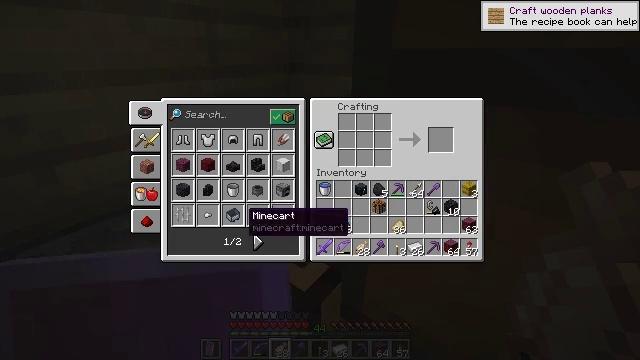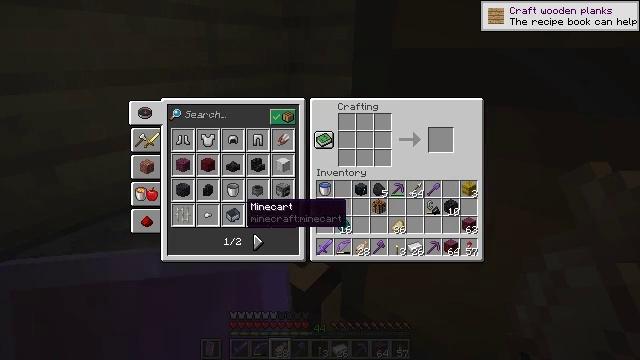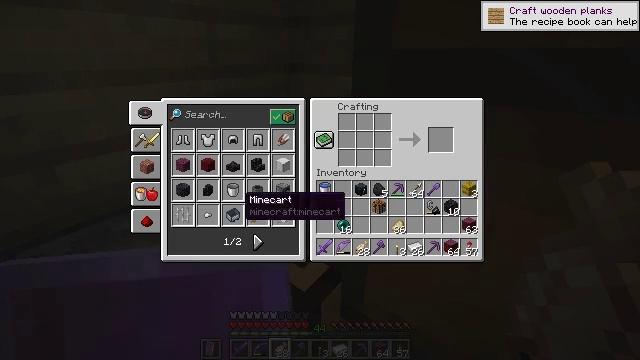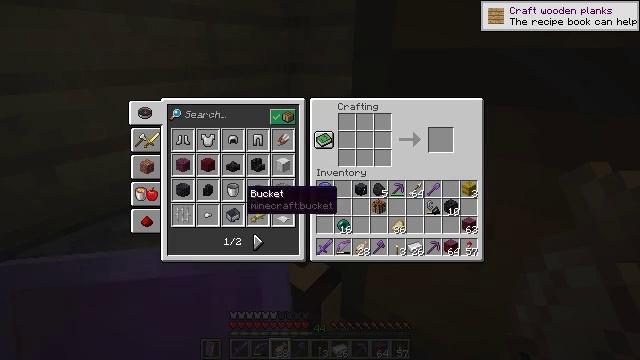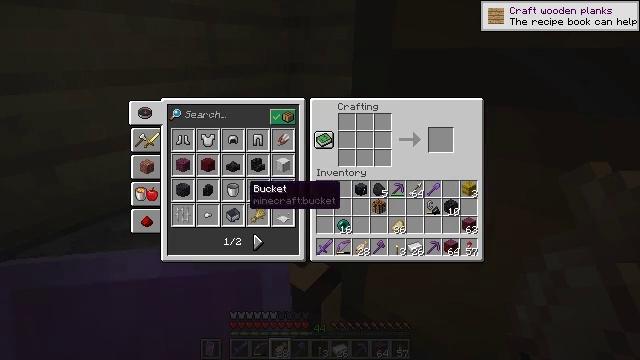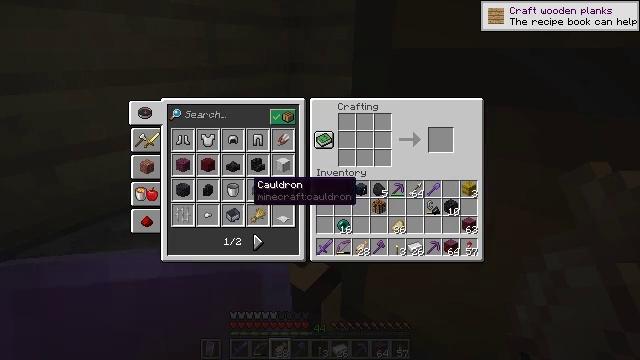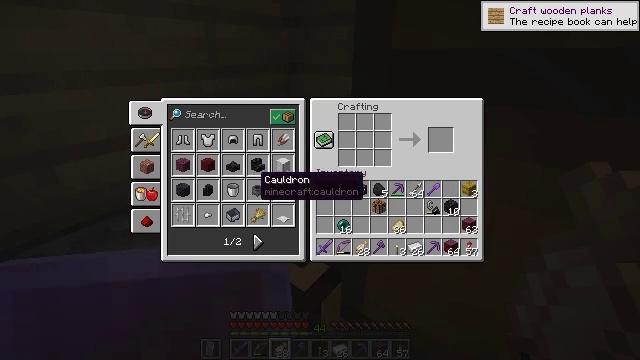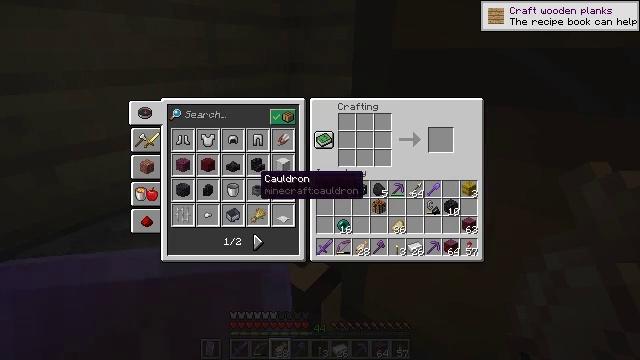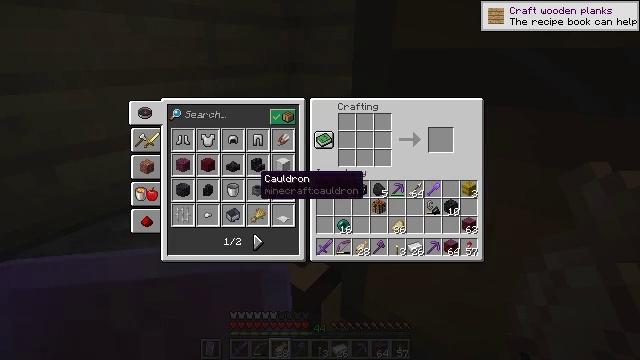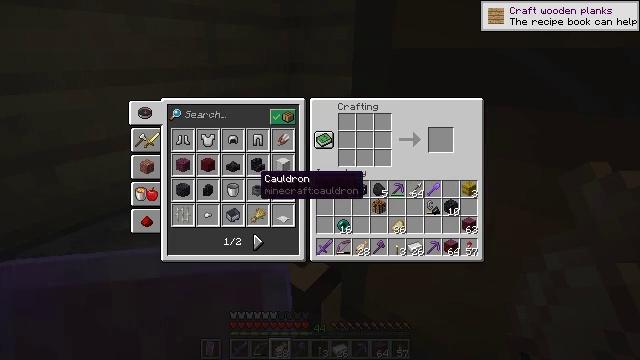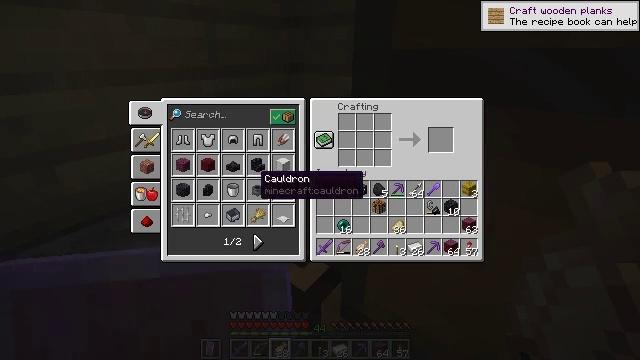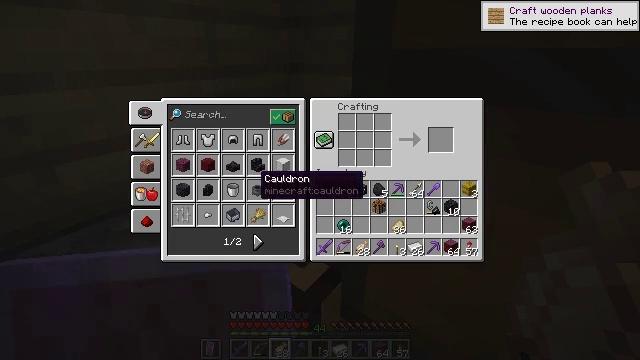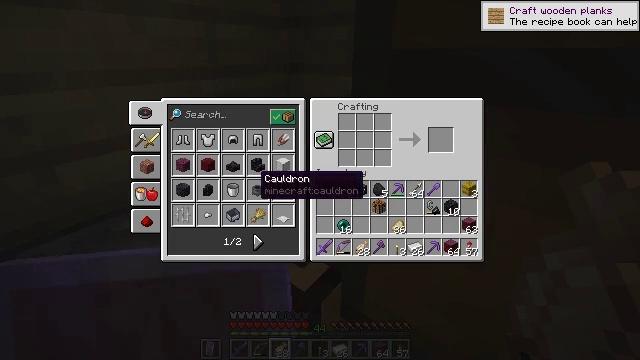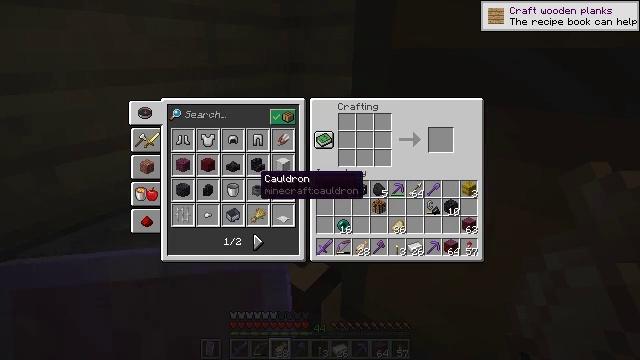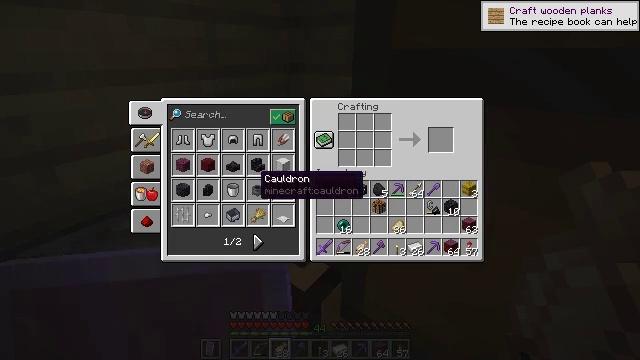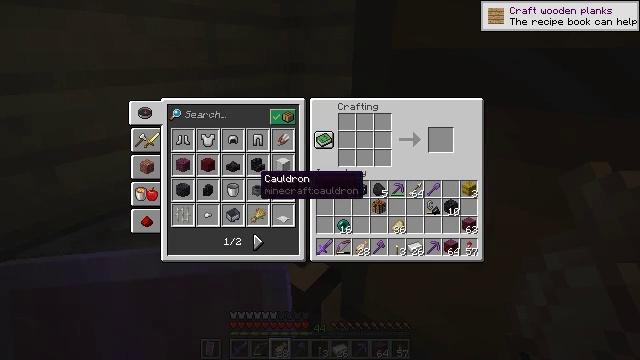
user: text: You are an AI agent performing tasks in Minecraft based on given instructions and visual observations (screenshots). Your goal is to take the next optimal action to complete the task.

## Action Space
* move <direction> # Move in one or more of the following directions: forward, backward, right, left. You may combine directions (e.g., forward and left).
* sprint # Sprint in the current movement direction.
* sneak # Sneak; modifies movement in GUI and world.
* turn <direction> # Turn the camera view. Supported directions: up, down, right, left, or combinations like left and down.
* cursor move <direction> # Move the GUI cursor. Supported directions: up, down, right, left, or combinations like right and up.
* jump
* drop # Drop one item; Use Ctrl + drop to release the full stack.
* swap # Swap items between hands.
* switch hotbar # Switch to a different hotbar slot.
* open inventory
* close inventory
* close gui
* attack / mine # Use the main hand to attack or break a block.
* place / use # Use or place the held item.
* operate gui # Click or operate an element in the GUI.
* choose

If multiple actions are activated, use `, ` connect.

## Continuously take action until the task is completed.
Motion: motion action
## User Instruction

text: Make crimson planks from crimson stems.
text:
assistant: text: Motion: turn up
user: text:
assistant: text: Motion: no_op
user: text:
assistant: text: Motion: no_op
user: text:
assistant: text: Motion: no_op
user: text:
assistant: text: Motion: no_op
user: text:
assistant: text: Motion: turn right
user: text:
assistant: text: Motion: no_op
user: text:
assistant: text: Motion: no_op
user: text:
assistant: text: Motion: no_op
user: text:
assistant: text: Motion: no_op
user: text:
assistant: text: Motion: no_op
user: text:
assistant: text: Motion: no_op
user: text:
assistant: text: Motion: no_op
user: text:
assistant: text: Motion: no_op
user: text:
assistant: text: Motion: no_op
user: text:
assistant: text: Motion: no_op
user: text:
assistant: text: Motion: no_op
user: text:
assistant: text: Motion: turn left
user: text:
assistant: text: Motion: no_op
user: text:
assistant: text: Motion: turn down
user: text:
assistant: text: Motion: no_op
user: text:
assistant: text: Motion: no_op
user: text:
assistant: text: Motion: turn down
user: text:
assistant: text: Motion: turn right and down
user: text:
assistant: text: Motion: turn right
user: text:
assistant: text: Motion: turn right
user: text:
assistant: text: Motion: no_op
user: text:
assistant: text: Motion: turn left and up
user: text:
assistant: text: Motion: turn left and up
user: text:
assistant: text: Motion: turn left and up